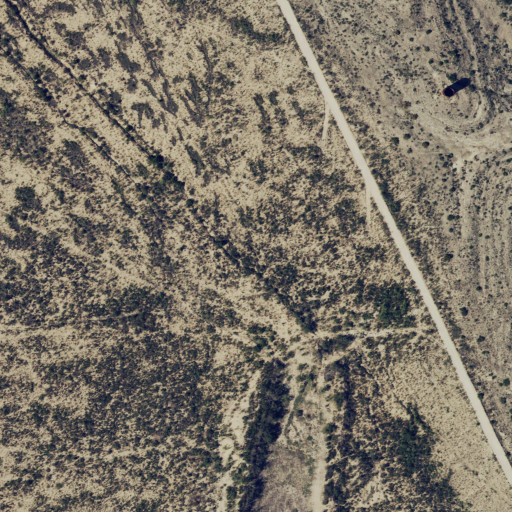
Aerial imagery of valley in Texas named Yolts Draw containing shrub and open development